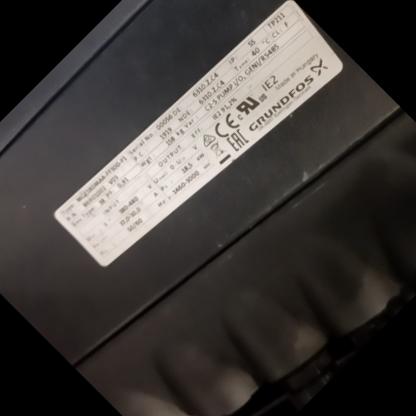
Klasa: tabliczka-znamionowa